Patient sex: M
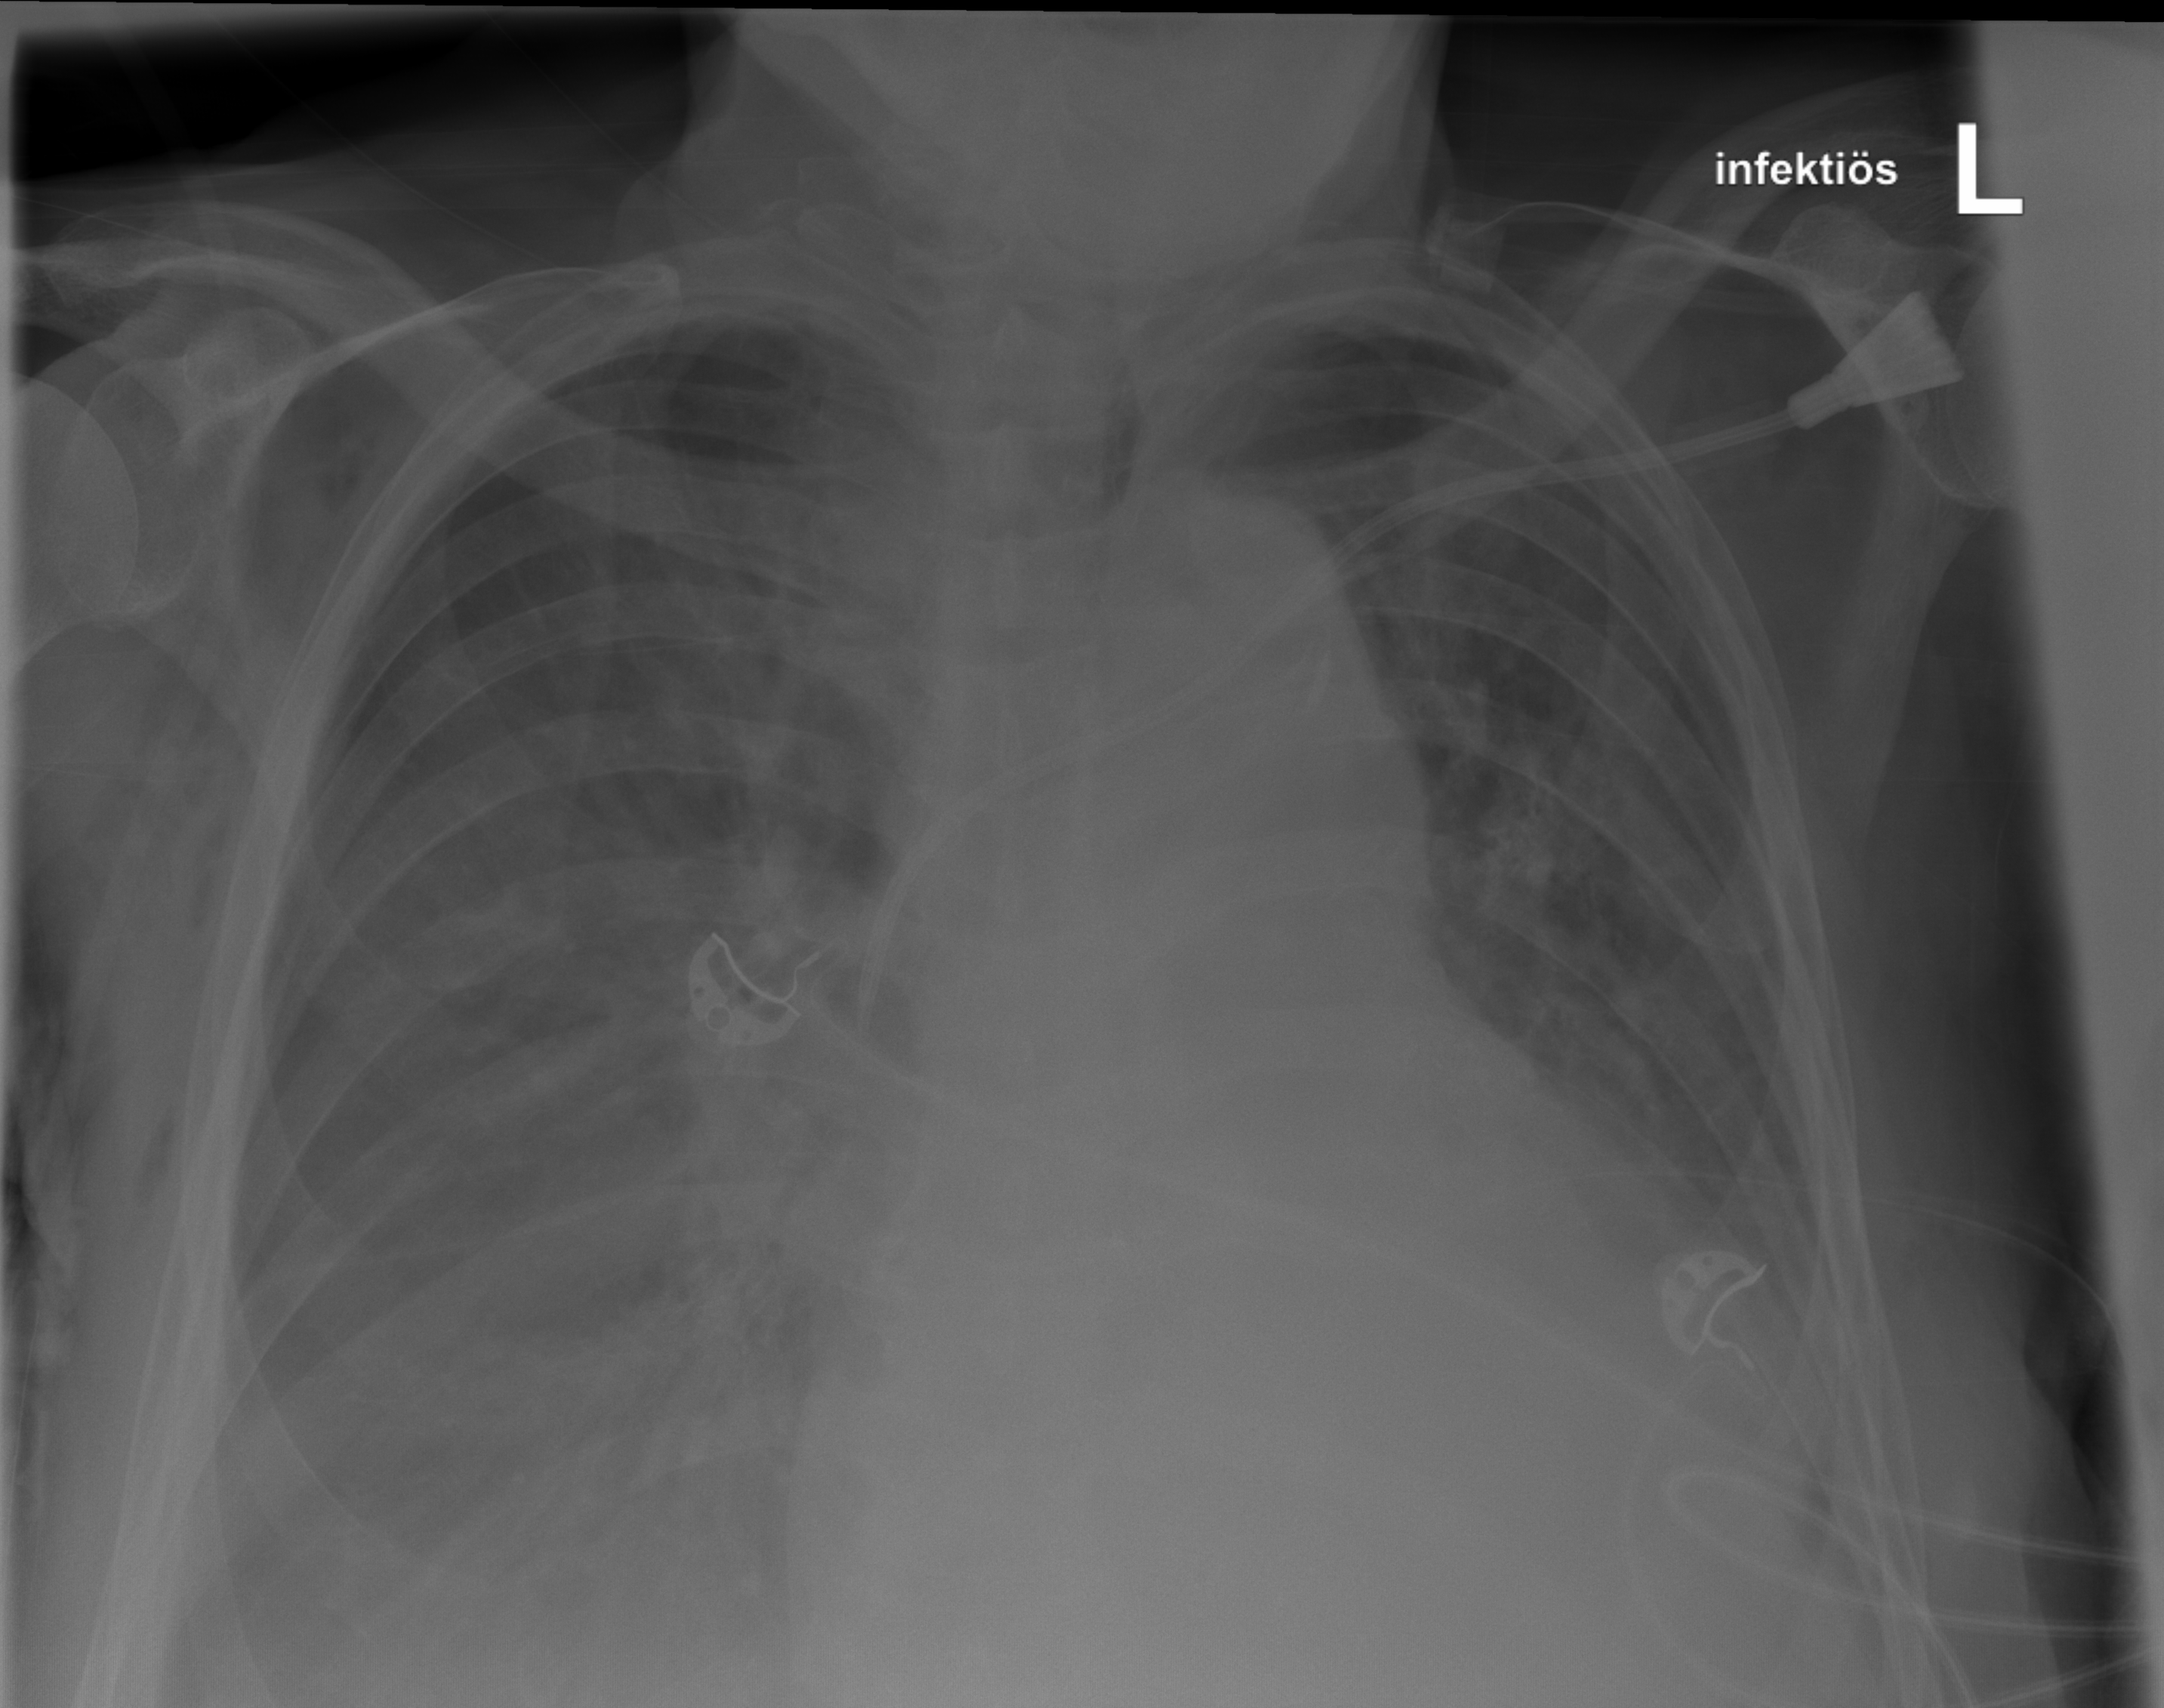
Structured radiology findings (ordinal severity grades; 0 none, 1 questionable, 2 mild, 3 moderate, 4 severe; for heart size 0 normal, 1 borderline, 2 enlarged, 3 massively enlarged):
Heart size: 2
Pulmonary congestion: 2
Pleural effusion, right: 2
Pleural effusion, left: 2
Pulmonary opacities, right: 0
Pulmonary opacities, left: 0
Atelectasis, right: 2
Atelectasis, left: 2